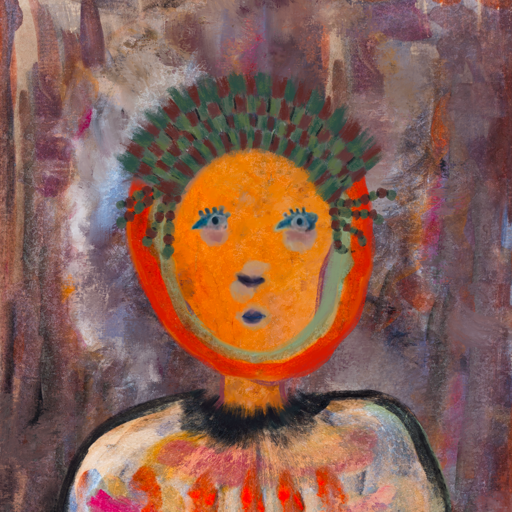
Background: Hypocrite, Head And Neck Front: Hypocrite, Face Front: Hill_Girl, Bust: Childish, Hair Front: Sisters, Head Accessory: After_Raid_Crown, Second Necklace: Blank, Necklace: Blank, Baby: Blank